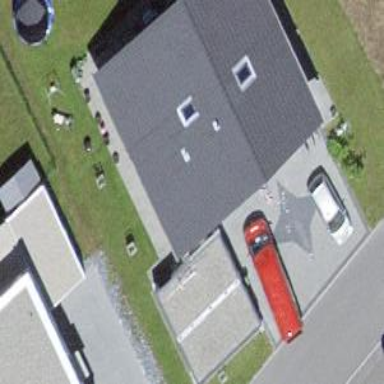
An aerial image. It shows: Garage.